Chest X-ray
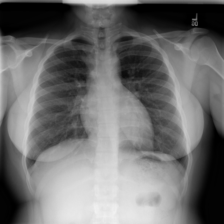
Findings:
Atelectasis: negative
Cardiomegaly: negative
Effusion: negative
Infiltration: negative
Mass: negative
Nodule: negative
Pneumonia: negative
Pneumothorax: negative
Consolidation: negative
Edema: negative
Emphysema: negative
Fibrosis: negative
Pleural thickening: negative
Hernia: negative